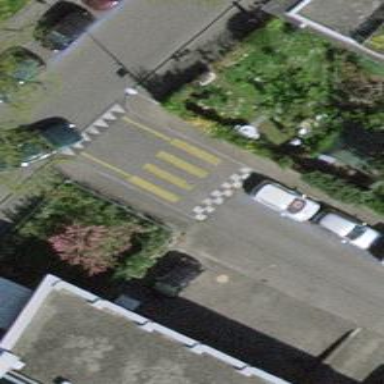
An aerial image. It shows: Kerb barrier.